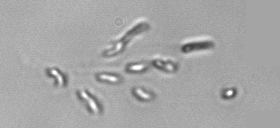
Label: Dinobryon